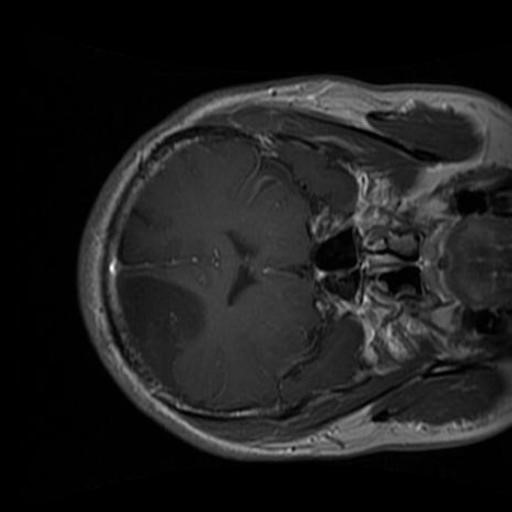
Label: brain_glioma